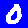
Digit: 0